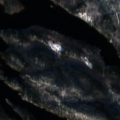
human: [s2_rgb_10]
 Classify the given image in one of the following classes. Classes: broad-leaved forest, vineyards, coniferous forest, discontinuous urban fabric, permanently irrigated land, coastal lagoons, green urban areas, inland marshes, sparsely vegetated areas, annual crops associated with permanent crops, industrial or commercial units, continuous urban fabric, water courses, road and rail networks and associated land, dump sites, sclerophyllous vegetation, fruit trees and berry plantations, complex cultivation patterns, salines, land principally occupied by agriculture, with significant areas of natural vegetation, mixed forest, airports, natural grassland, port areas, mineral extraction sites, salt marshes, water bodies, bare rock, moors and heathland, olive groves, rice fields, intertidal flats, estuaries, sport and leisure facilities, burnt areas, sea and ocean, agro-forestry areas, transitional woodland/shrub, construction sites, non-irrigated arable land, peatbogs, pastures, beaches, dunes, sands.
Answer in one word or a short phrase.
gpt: coniferous forest, mixed forest, water bodies